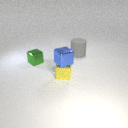
large gray rubber cylinder to the right of small yellow metal cube